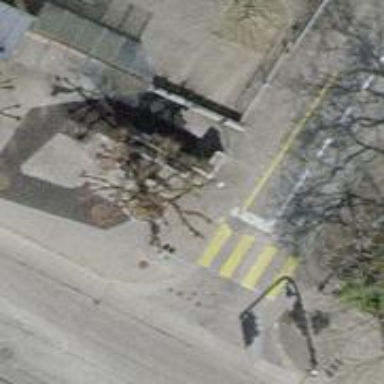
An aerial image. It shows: Asphalt sidewalk along the footway.